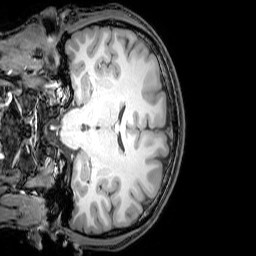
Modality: T1w
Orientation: coronal
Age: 24
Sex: male
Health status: healthy
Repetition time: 0.081 s
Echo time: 0.037 s